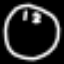
Label: clock